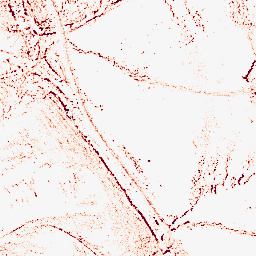
Category: morphological
Decomposition family: morphological_square
Decomposition parameters: operation: opening
size: 3
Upsampling method: regularized
Upsampling parameters: scale: 4
lambda_reg: 0.001
Upsampling scale: 4